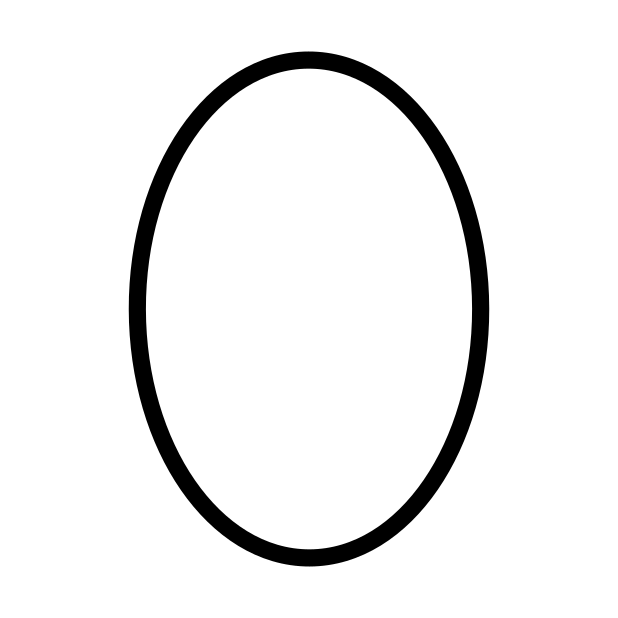
white vertical ellipse